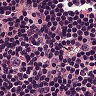
Metastatic tissue present: no